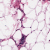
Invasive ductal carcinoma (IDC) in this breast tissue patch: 0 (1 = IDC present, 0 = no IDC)